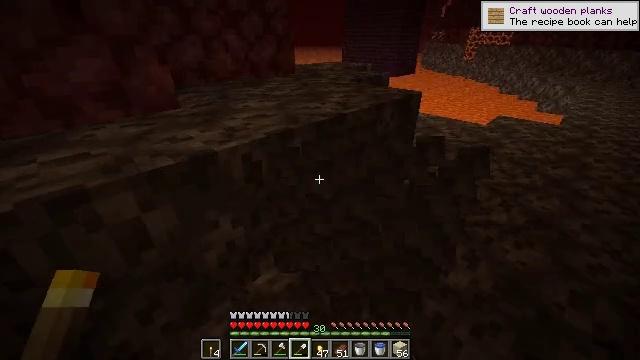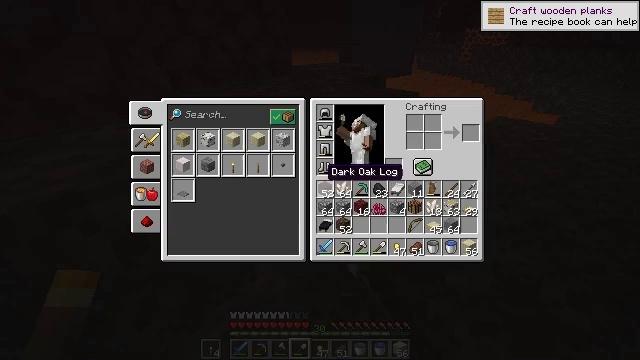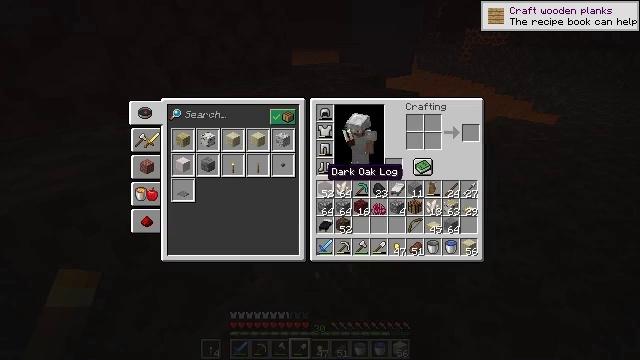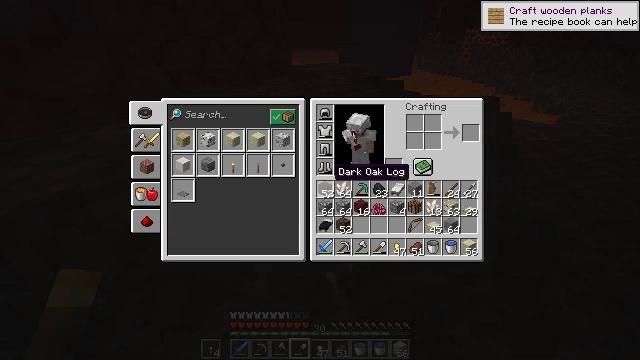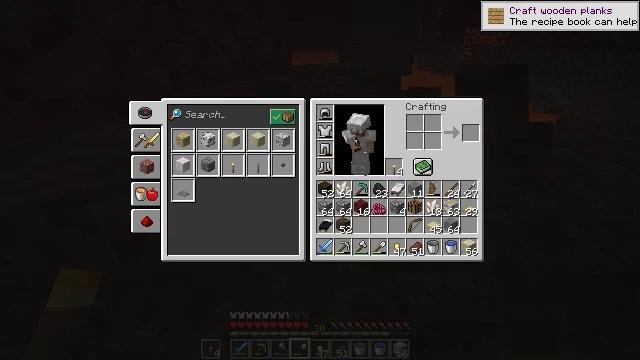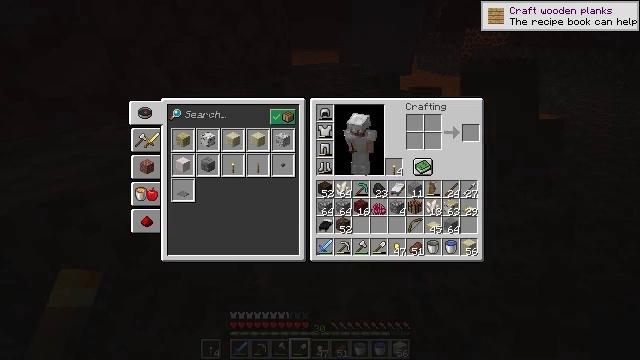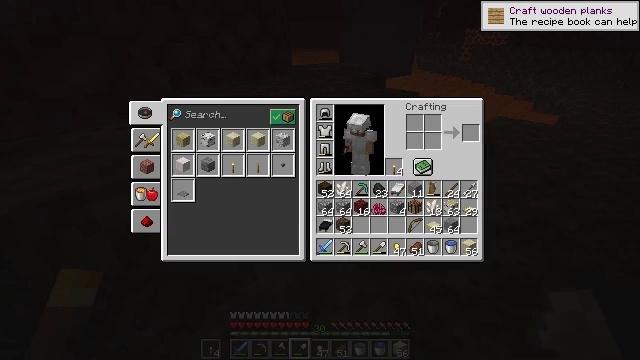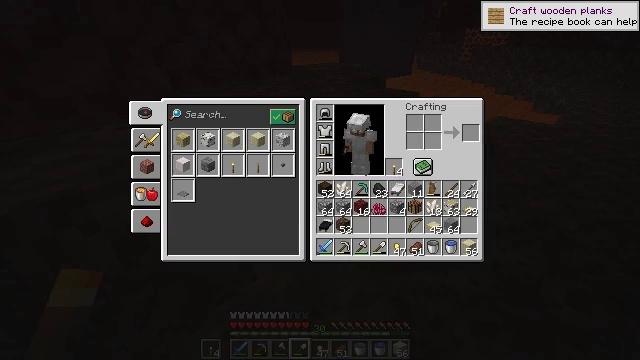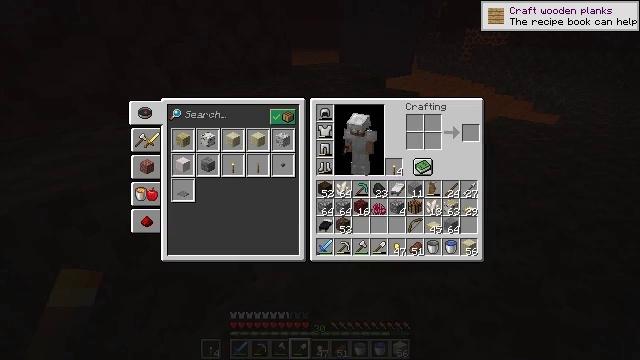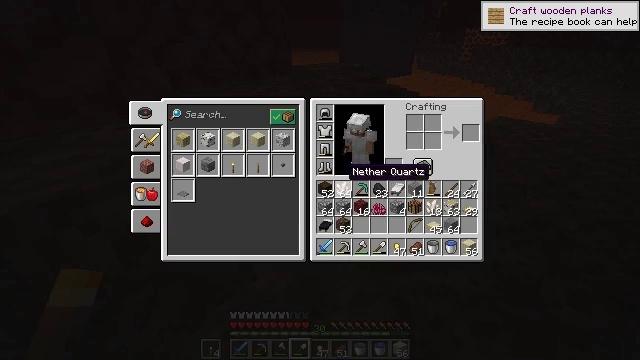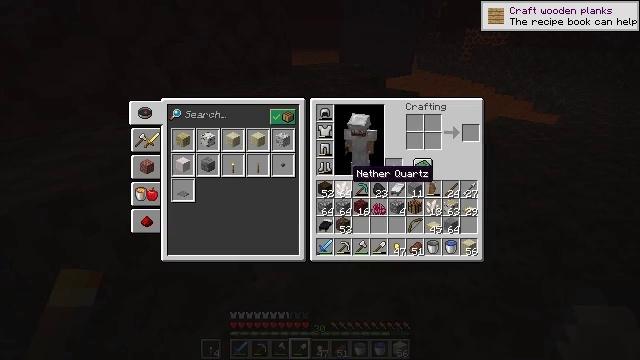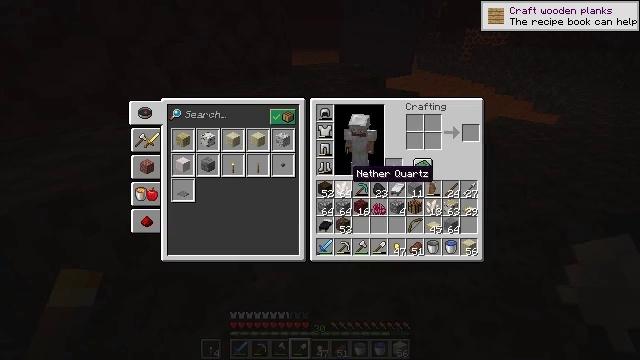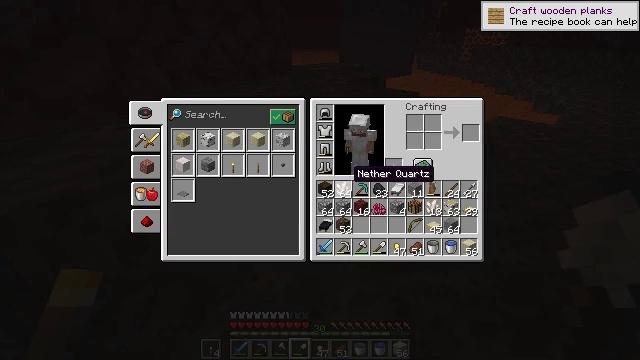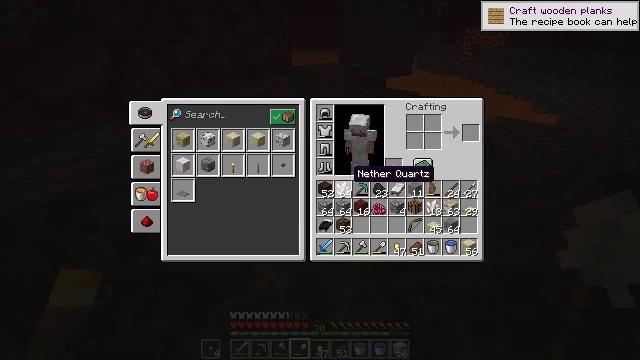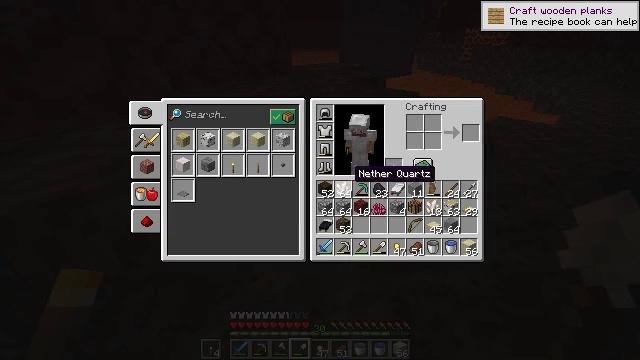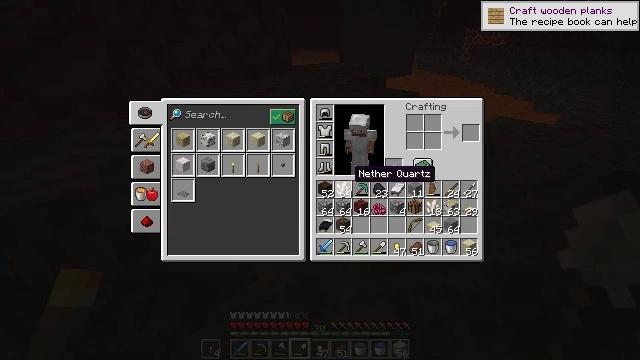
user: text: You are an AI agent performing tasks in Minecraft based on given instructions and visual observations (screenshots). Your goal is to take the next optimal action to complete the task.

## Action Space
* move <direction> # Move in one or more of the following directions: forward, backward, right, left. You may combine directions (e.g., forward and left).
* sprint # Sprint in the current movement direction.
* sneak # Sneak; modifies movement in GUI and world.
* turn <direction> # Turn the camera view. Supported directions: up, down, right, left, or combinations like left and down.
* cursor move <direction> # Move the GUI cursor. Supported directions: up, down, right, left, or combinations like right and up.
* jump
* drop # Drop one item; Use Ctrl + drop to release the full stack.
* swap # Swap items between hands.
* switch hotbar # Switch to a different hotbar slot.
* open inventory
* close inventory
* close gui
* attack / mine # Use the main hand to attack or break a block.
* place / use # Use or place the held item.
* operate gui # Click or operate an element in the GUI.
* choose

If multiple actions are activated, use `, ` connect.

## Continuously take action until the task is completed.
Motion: motion action
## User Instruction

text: Break soul sand to slow down mobs.
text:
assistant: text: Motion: close inventory
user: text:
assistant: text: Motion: close inventory
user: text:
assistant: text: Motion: turn right, close inventory
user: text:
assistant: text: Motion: no_op
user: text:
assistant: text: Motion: no_op
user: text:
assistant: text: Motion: no_op
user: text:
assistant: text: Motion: no_op
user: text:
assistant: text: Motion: no_op
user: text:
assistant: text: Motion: turn right
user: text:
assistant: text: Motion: no_op
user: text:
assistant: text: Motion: no_op
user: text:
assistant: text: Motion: no_op
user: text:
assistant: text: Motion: no_op
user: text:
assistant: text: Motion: no_op
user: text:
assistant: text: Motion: no_op
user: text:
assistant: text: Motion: no_op
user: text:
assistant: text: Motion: turn right
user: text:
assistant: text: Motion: turn right and up
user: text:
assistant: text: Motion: turn right, attack / mine
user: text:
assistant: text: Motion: move forward, turn right, attack / mine
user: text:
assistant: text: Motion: move forward, attack / mine
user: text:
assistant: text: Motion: move forward, attack / mine
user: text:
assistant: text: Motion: move forward, attack / mine
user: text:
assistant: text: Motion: move forward, attack / mine
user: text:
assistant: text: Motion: move forward, turn left, attack / mine
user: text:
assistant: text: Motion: turn left and down, attack / mine
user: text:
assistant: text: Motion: turn left, attack / mine
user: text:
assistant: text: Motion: turn left, attack / mine
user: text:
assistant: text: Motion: turn left and down, attack / mine
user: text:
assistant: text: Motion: turn left and down, attack / mine